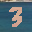
Label: 3